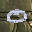
Label: 0